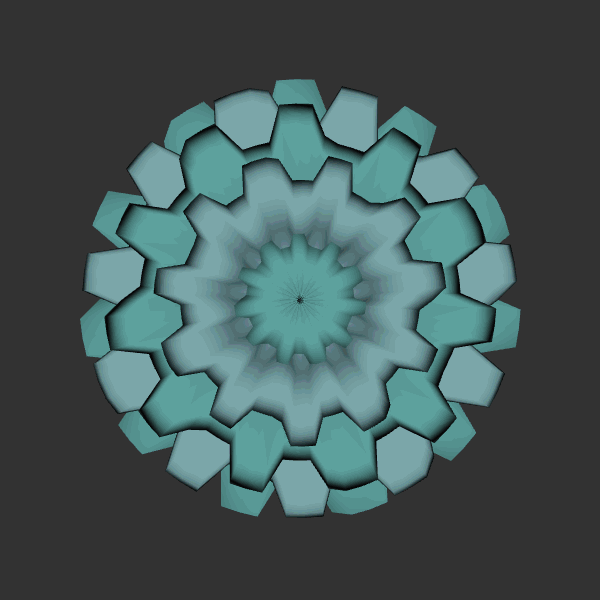
Background: dark